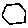
Label: hexagon